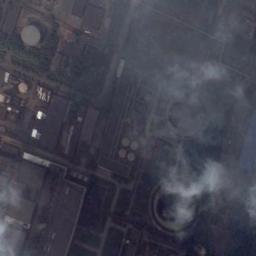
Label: thermal_power_station